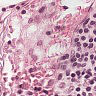
Metastatic tissue present: no